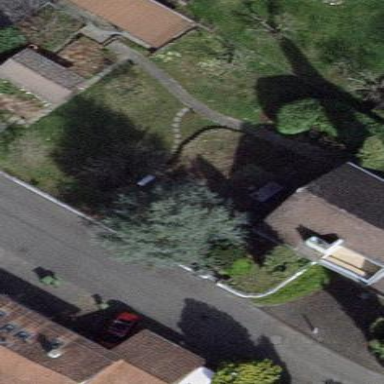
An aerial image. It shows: Garden enclosed by fence.